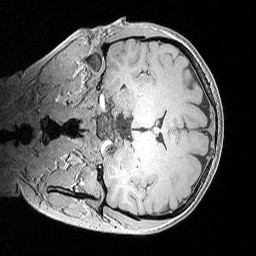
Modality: MP2RAGE
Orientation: coronal
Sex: female
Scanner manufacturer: siemens
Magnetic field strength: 3 T
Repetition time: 5 s
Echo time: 0.00292 s